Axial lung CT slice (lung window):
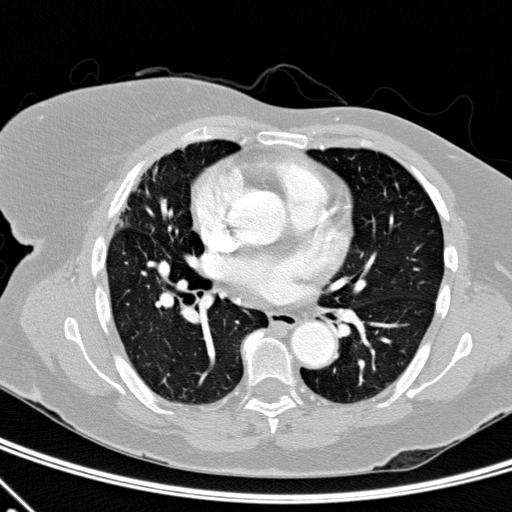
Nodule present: no